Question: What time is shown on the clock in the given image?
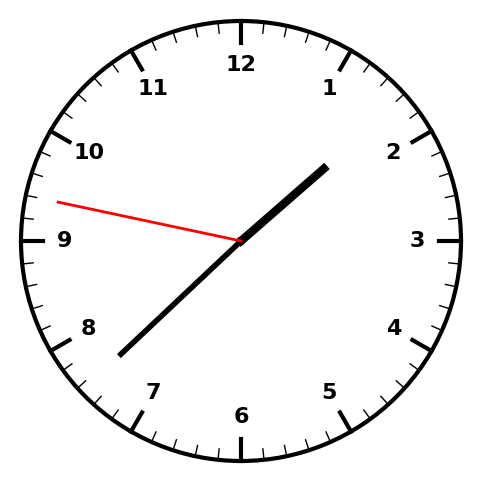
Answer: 01:37:47